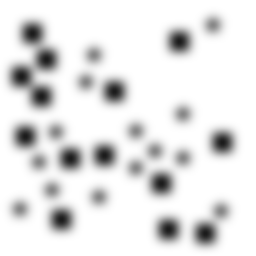
Squares: 14
Triangles: 0
Stars: 14
Total shapes: 28